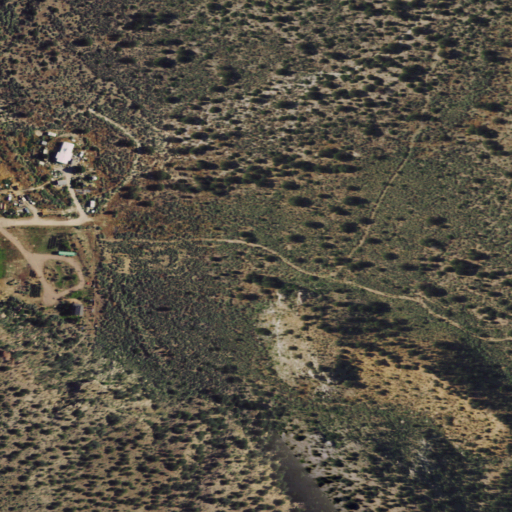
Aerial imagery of valley in Nevada named Kaolin Canyon containing shrub and open development